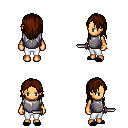
a pixel art fantasy rpg character, female body template, human, tanned skin, steel chest armor, white pants, brown long hairstyle, bracelets, black slippers, dagger, four views (front, back, left, right), 2x2 character sprite sheet, small pixel art, hard edges, no anti-aliasing